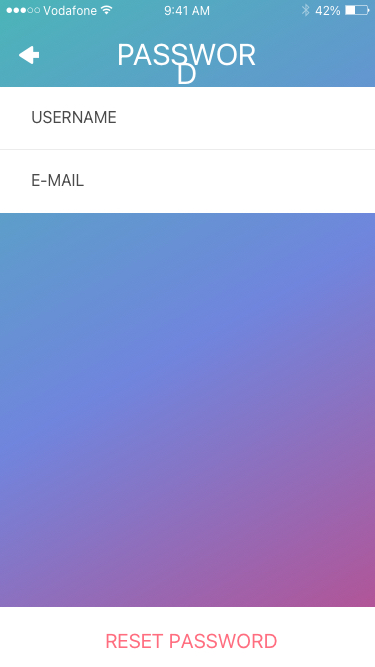
Text in this UI design:
RESET PASSWORD
USERNAME
E-MAIL
PASSWORD